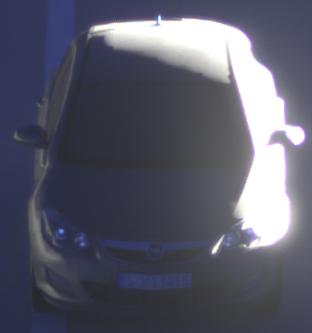
Make: Opel
Model: Astra 1.4 ecoFlex
Detailed model: Astra (J)
Model produced from: 2009/12
Model produced until: 2010/12
Doors: 5
Color: gray
Road condition: dry road
Daytime: sunrise or sunset
Contrast: high contrast